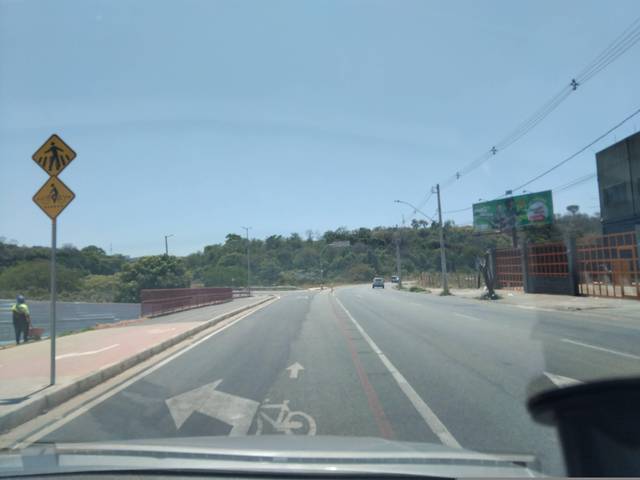
Region: Brazil
Coordinates: -19.877, -44.033